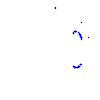
Particle: proton